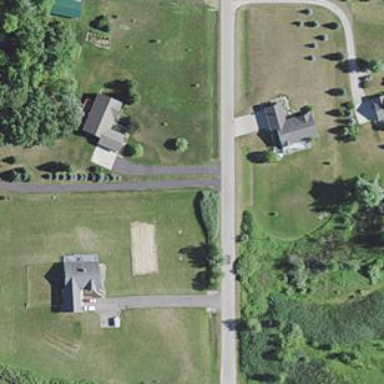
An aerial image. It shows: Driveway.